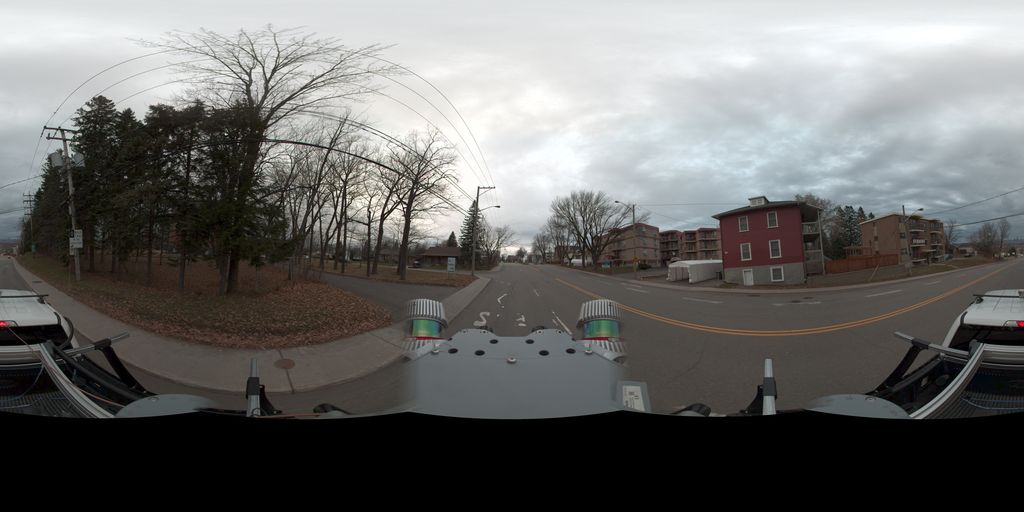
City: quebec_city